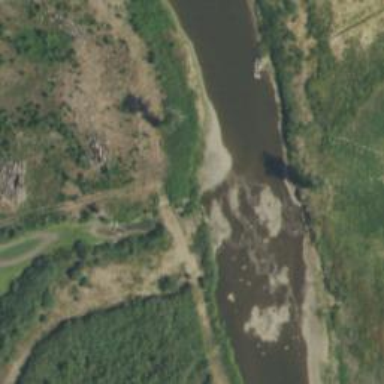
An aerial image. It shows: Beautiful river scene.